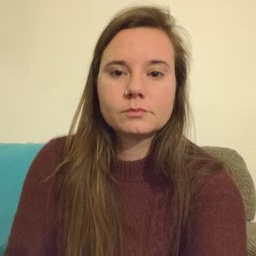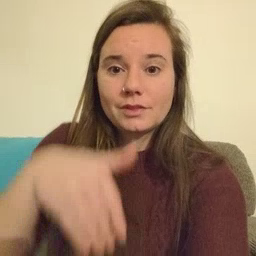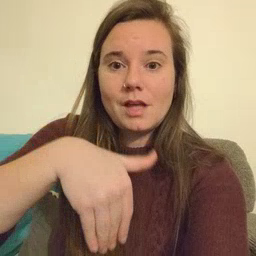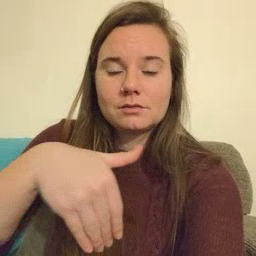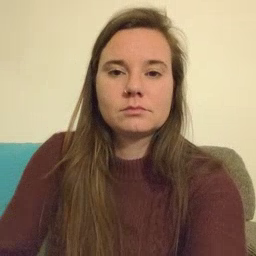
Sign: night